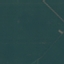
Land use / land cover: AnnualCrop